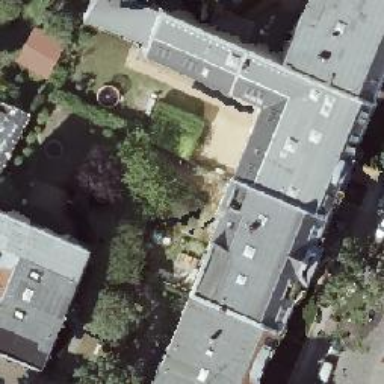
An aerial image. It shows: Apartment building with double saltbox roof shape.